Chest X-ray. View position: AP
Patient age: 62
Patient sex: F
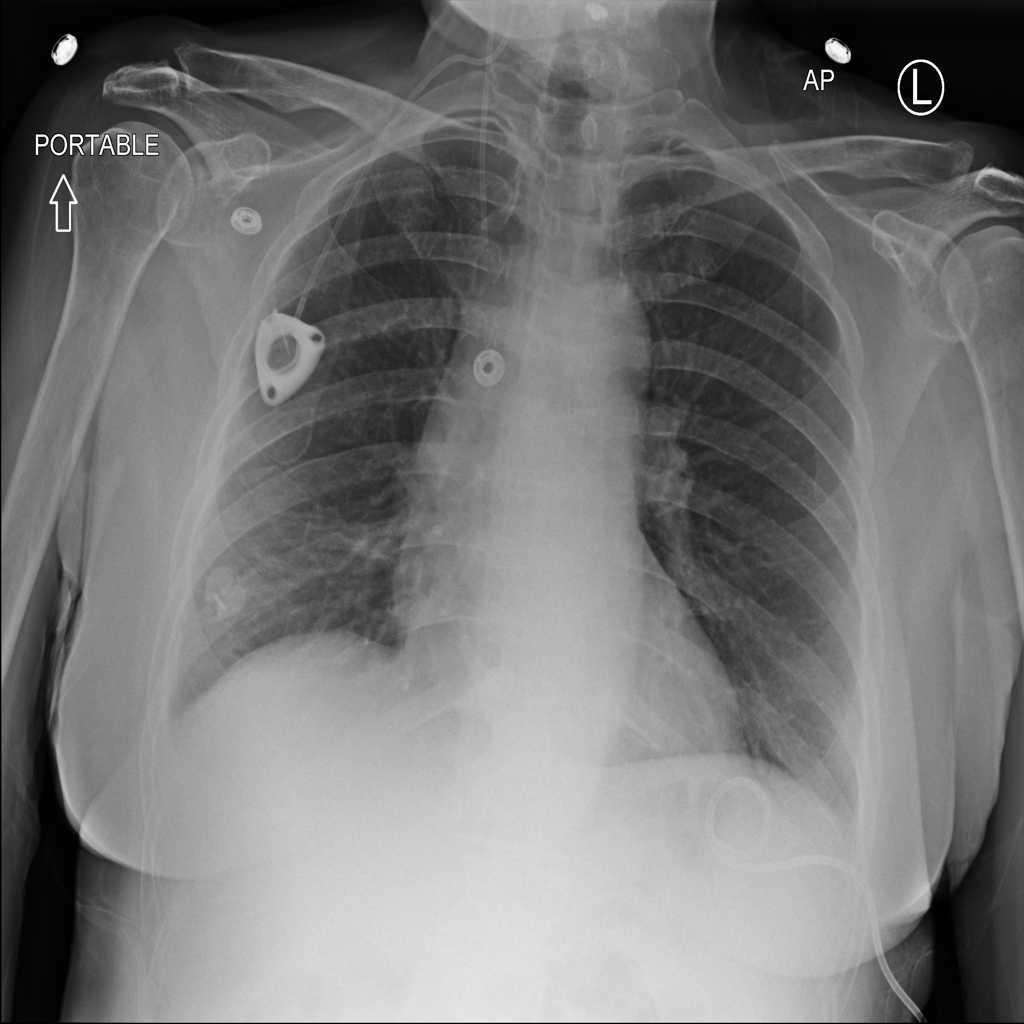
Finding: Pneumothorax